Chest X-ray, PA view. Patient: 11 years old, sex F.
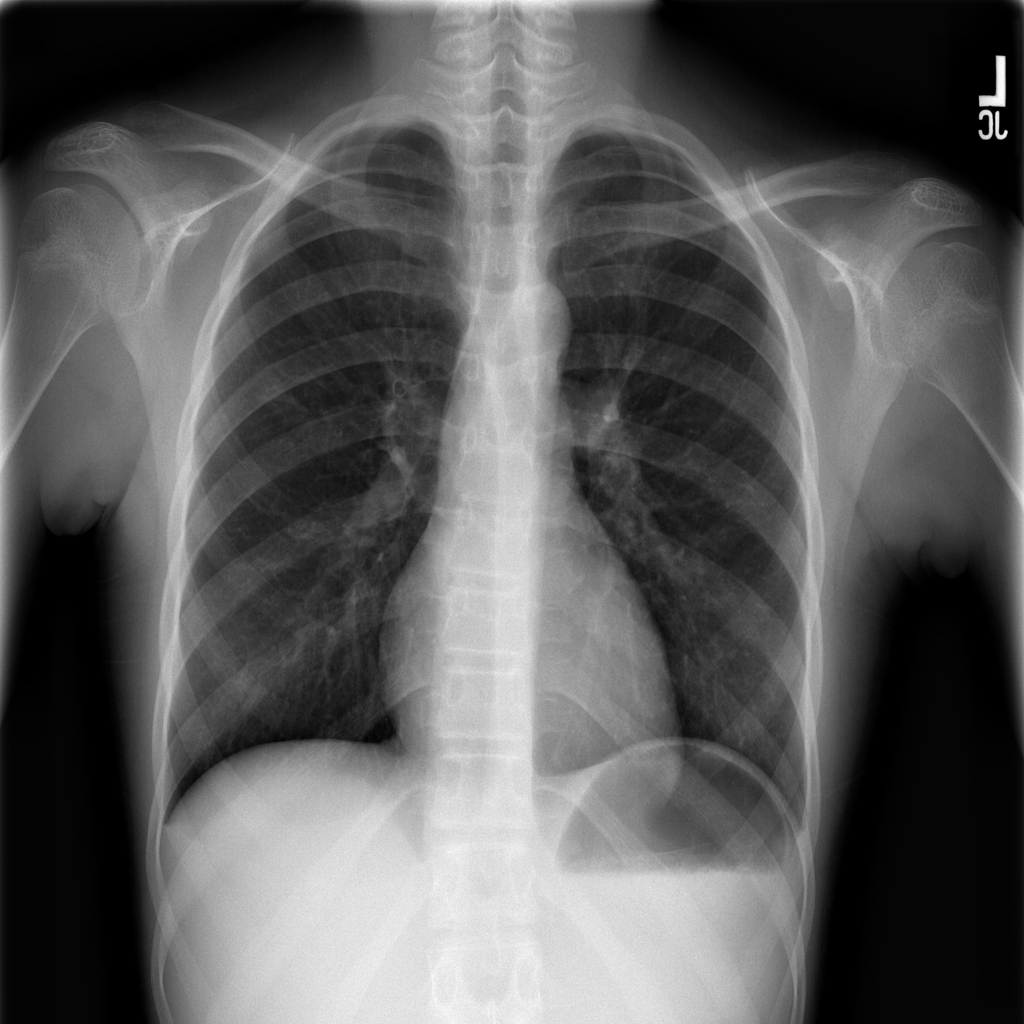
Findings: No Finding